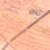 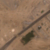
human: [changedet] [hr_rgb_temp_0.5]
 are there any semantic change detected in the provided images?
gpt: A small park was created below the street.